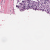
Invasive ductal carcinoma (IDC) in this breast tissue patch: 1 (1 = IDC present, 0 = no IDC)